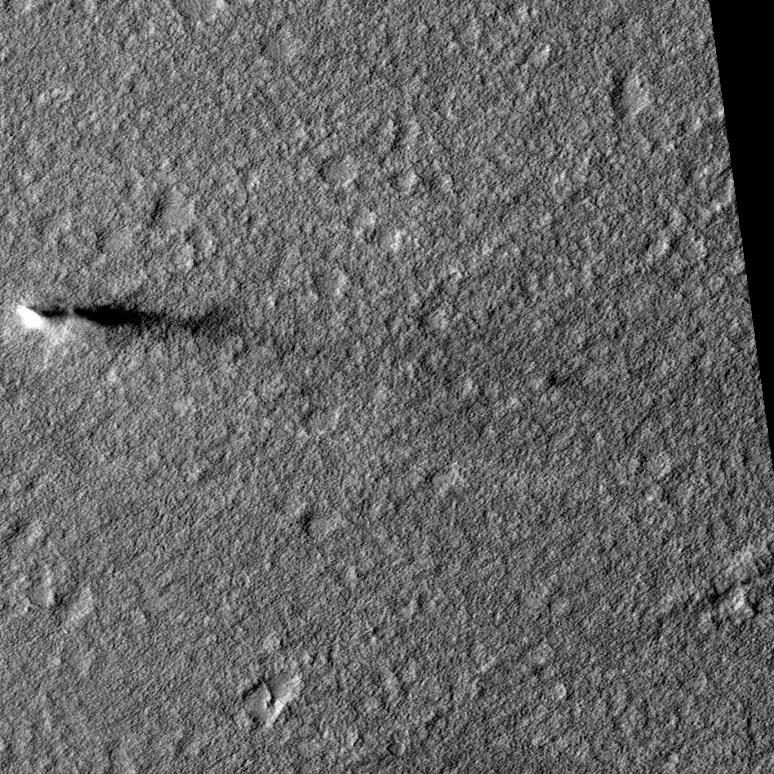
Label: dustdevil